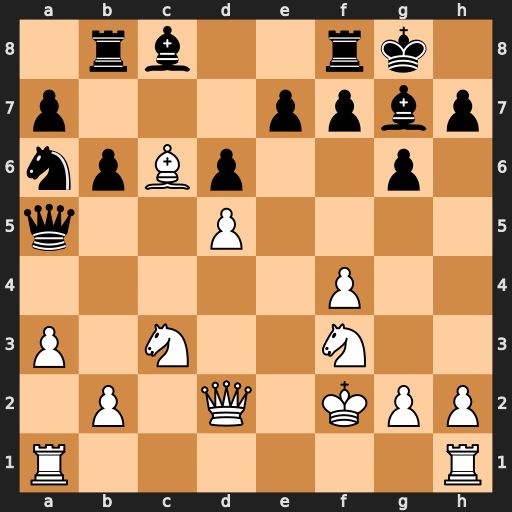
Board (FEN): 1rb2rk1/p3ppbp/npBp2p1/q2P4/5P2/P1N2N2/1P1Q1KPP/R6R
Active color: w
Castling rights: -
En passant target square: -
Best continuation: b4 Nxb4 axb4